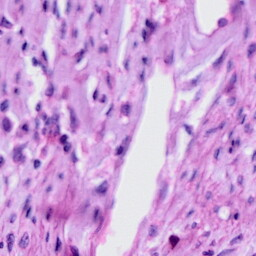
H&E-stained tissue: Cervix